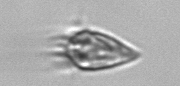
Label: Paratontonia_gracillima